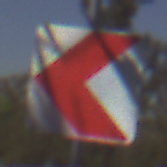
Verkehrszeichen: RichtungstafelnInKurvenKleinRechts
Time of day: Midday
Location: Outdoor (Nature)
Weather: Clear
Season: NotSpecified
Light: Natural